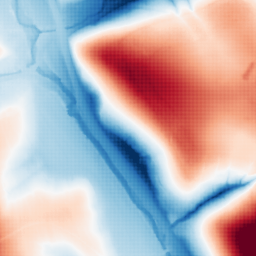
Category: classical
Decomposition family: gaussian_anisotropic
Decomposition parameters: sigma_x: 50
sigma_y: 50
Upsampling method: sinc_blackman
Upsampling parameters: scale: 8
kernel_size: 16
Upsampling scale: 8